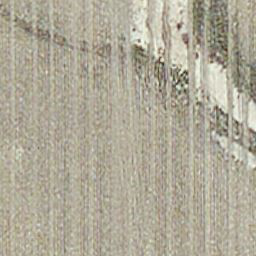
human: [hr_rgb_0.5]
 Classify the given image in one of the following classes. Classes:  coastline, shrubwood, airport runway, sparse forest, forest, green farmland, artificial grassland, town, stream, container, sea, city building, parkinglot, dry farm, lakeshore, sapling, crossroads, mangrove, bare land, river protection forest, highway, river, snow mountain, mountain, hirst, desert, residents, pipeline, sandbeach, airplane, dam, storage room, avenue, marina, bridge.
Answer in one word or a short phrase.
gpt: dry farm